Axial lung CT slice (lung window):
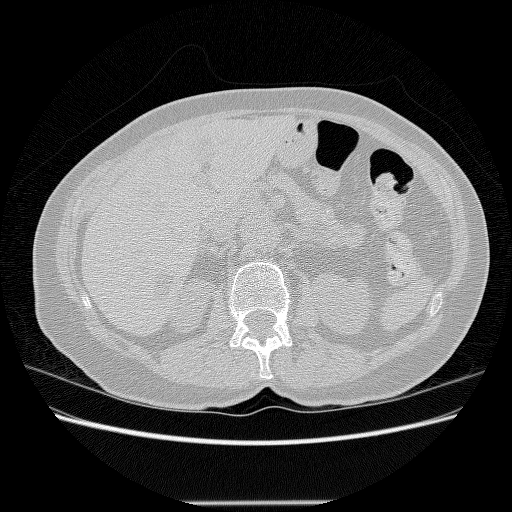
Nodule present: no